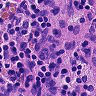
Metastatic tissue present: no